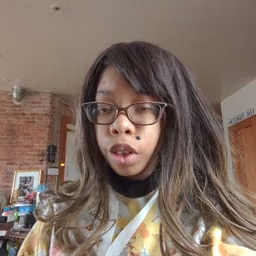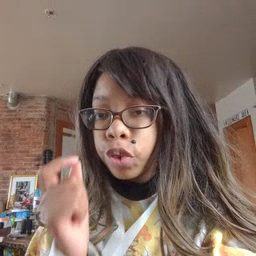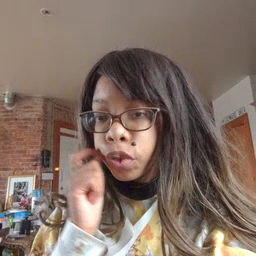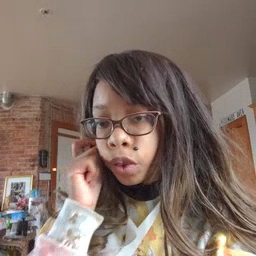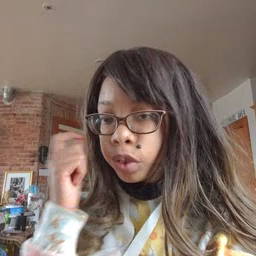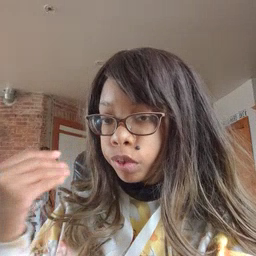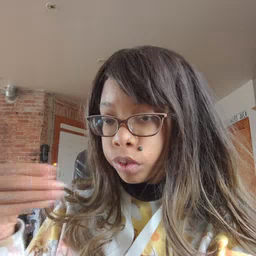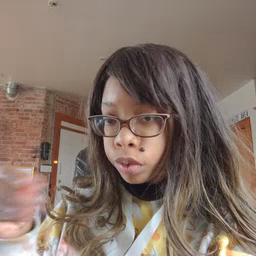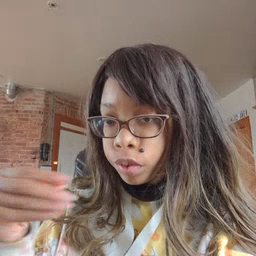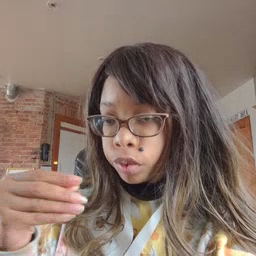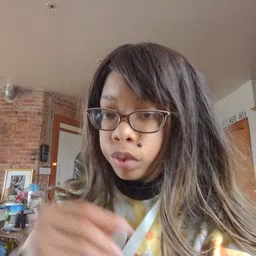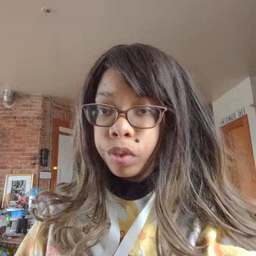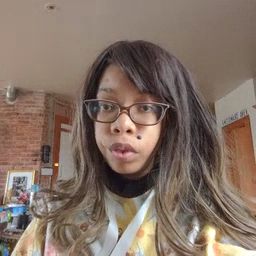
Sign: store